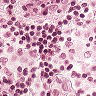
Metastatic tissue present: no